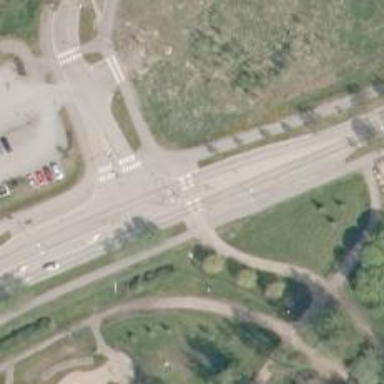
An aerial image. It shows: Asphalt cycleway with crossing.